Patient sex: M
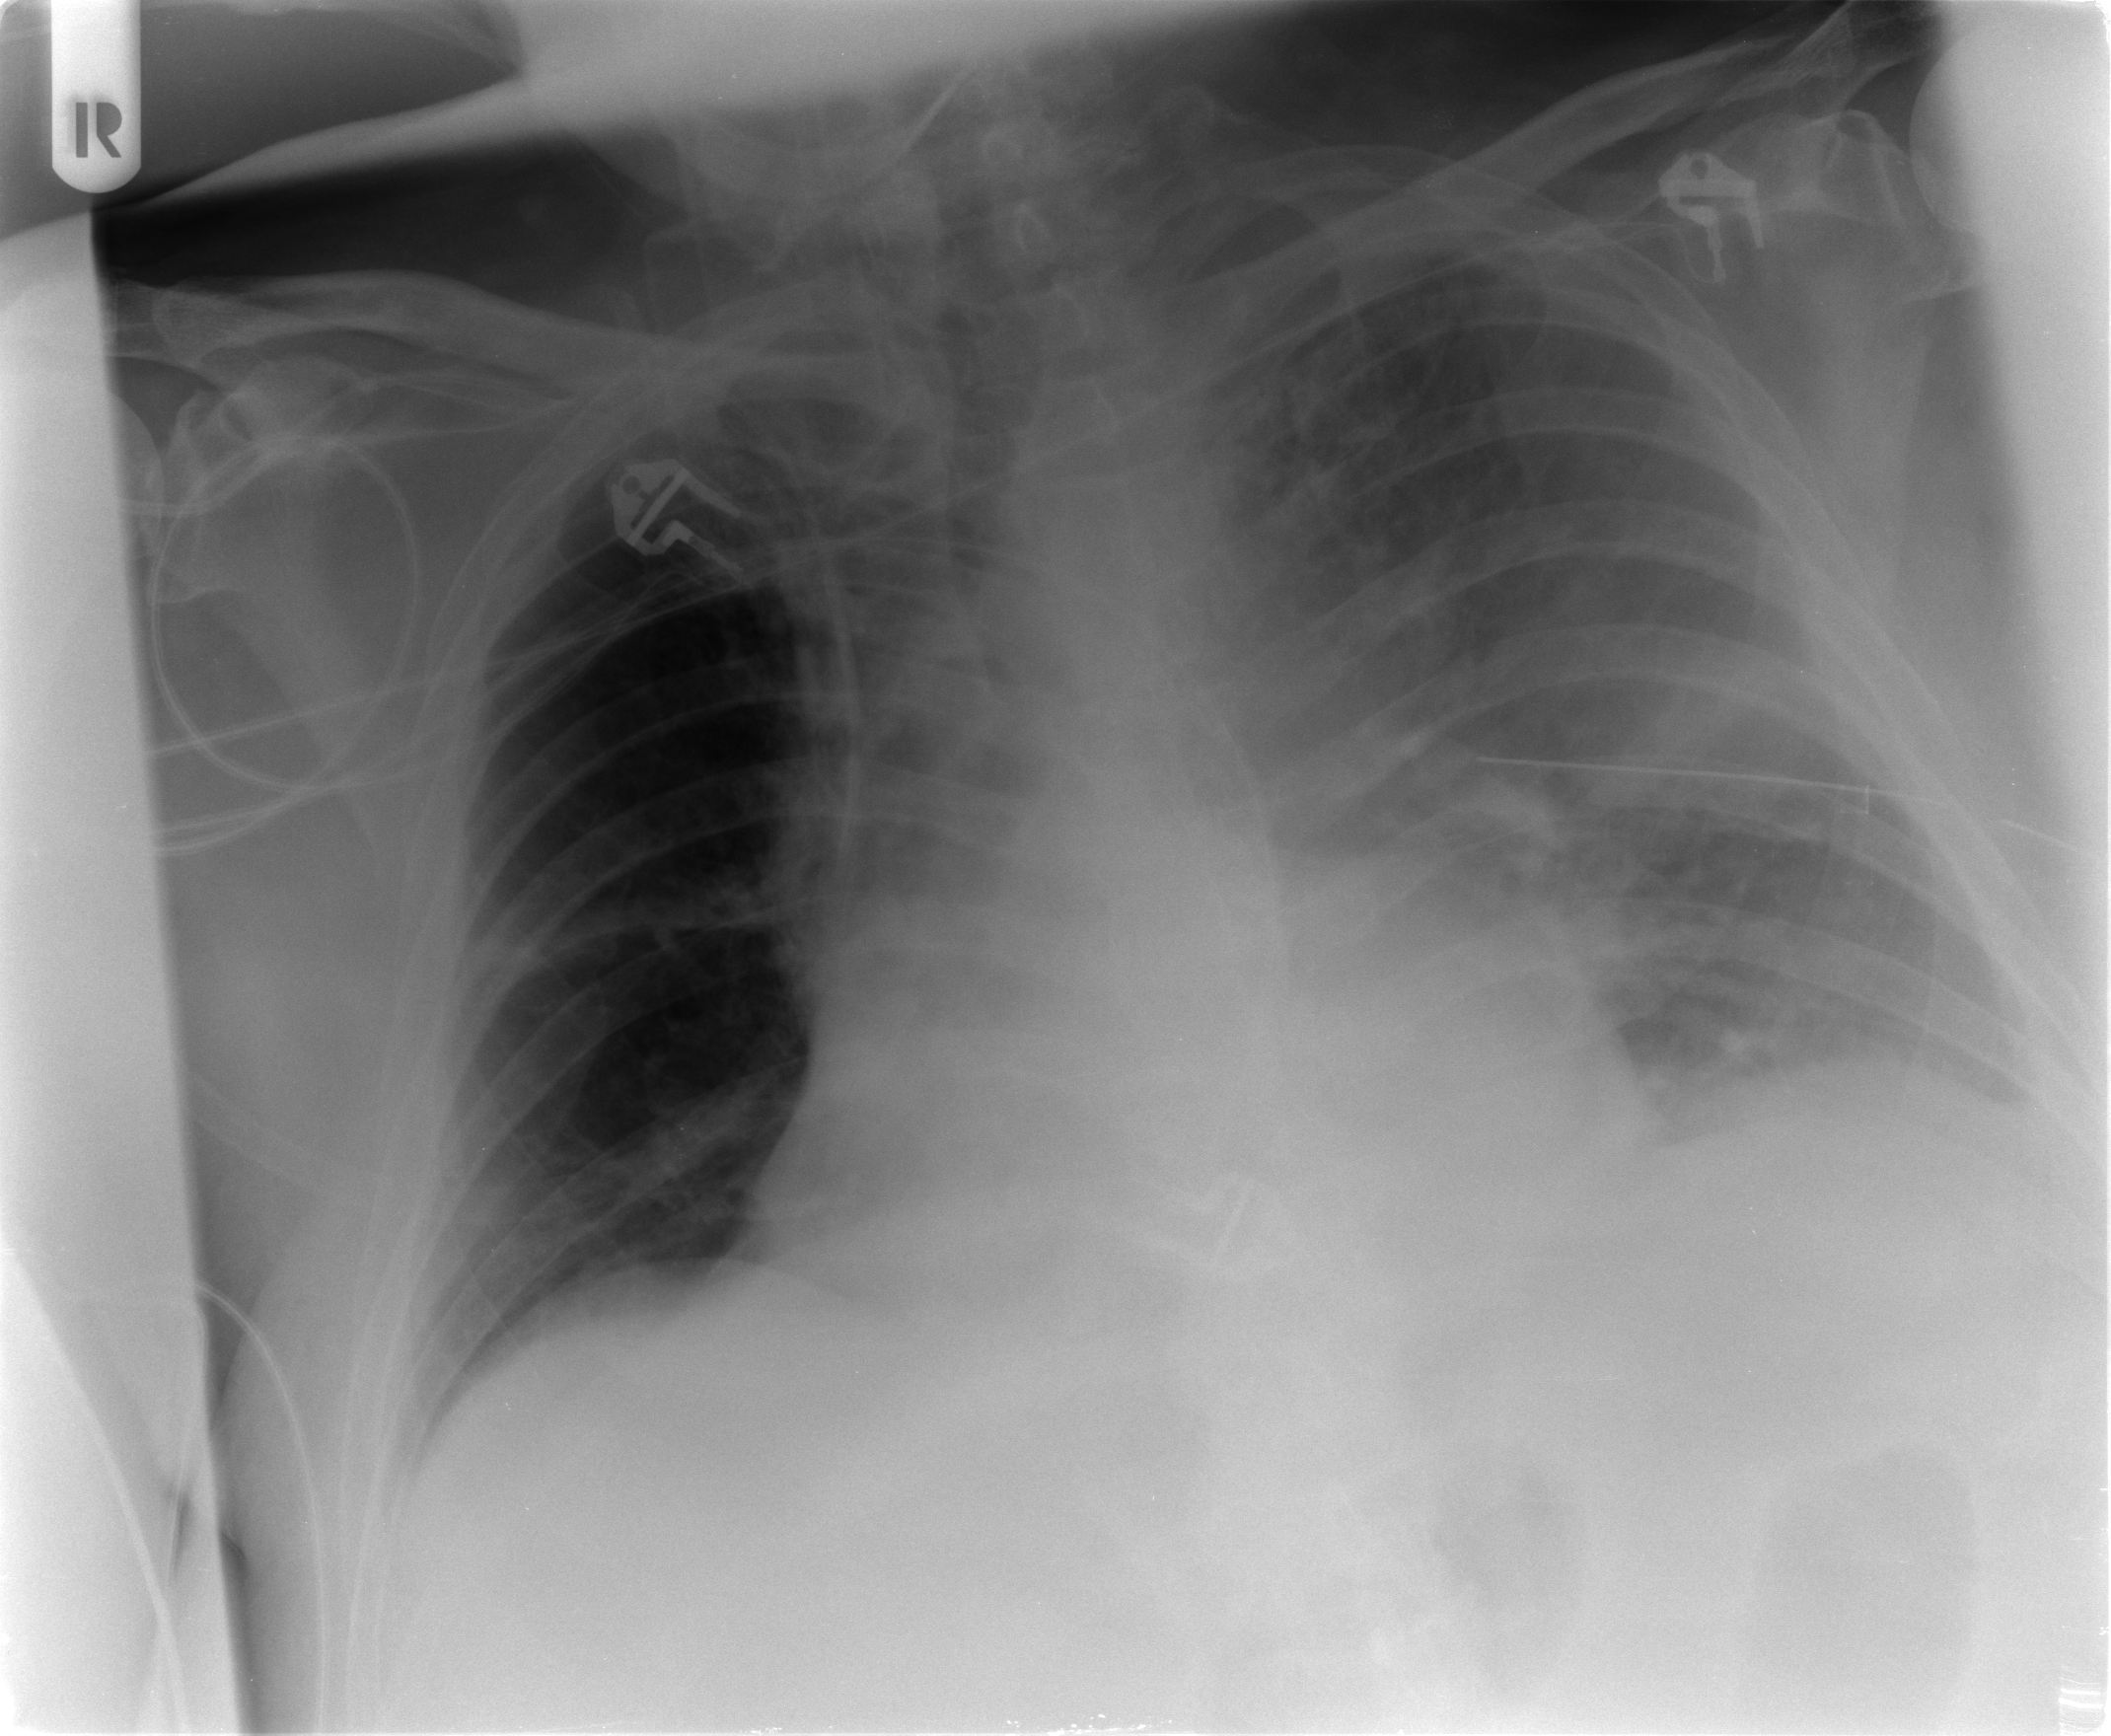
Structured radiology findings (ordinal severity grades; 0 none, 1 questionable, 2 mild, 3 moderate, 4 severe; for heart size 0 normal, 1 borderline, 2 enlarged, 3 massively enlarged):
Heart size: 2
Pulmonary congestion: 0
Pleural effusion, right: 0
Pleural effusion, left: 3
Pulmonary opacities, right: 0
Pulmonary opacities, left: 1
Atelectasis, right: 2
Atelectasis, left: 4